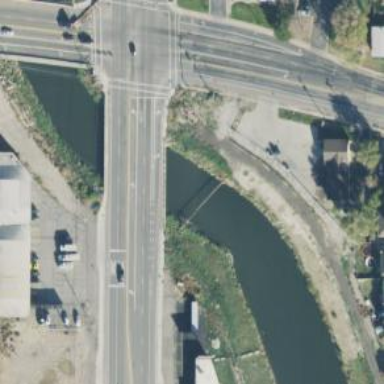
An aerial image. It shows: Primary highway on asphalt surface crossing low water bridge.